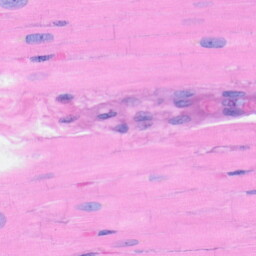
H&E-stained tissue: Heart